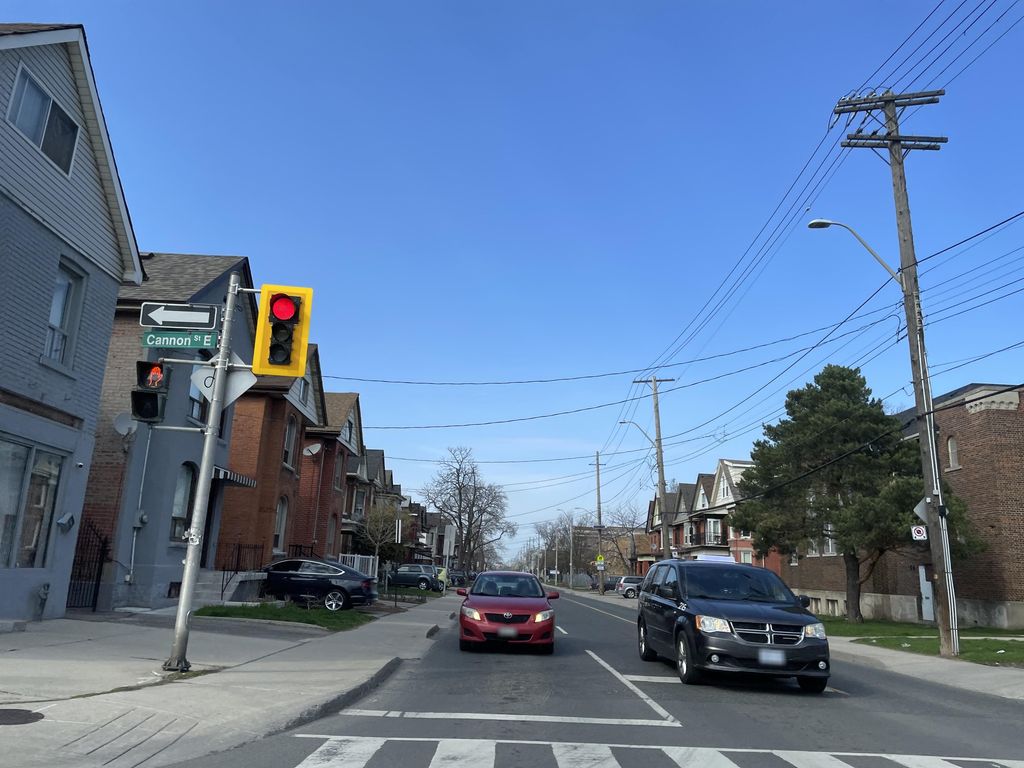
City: hamilton